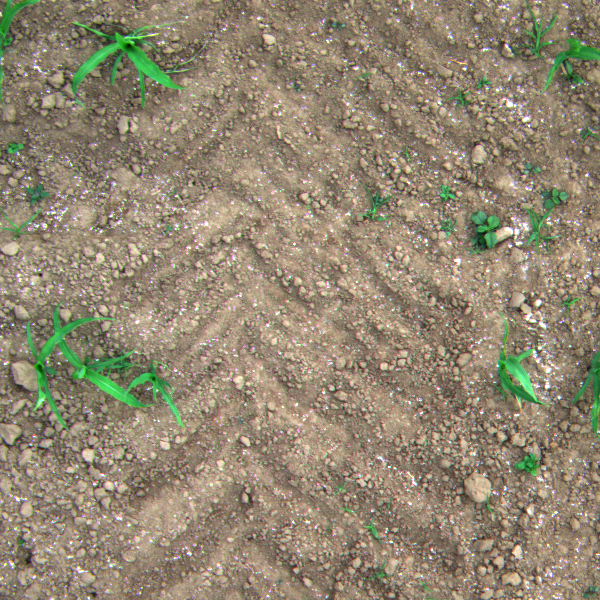
Acquisition date: 2023-06-06
Tile: 0225
Annotated plant instances:
label: maize
label: maize
label: amaranth
label: amaranth
label: barnyard_grass
label: barnyard_grass
label: barnyard_grass
label: amaranth
label: amaranth
label: amaranth
label: weed_other
label: amaranth
label: barnyard_grass
label: barnyard_grass
label: barnyard_grass
label: barnyard_grass
label: weed_other
label: maize
label: weed_other
label: barnyard_grass
label: amaranth
label: weed_other
label: maize
label: barnyard_grass
label: weed_other
label: maize
label: maize
label: maize
label: amaranth
label: barnyard_grass
label: amaranth
label: maize
label: weed_other
label: barnyard_grass
label: weed_other
label: barnyard_grass
label: amaranth
label: barnyard_grass
label: barnyard_grass
label: barnyard_grass
label: barnyard_grass
label: barnyard_grass
label: weed_other
label: barnyard_grass